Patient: sex F, age 63
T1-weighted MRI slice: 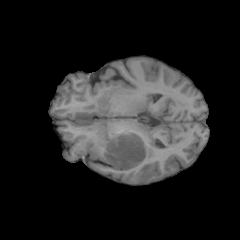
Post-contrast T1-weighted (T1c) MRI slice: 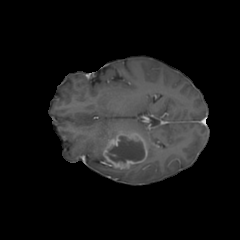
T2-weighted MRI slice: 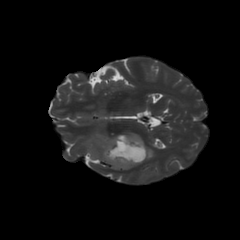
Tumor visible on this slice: yes
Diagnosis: Glioblastoma, IDH-wildtype
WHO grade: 4